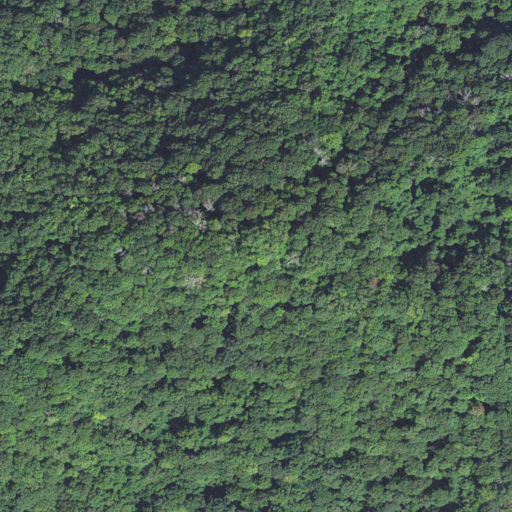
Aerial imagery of ridge(s) in North Carolina named Pinnacle Ridge containing deciduous forest and mixed forest